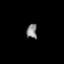
Tissue: skin
Cell type: Others
Senescence score: 0.7079
Nuclear area (px): 146
Mean DAPI intensity: 136.288